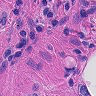
Metastatic tissue present: yes